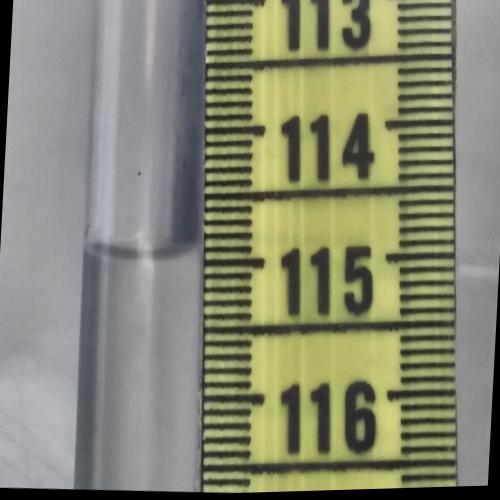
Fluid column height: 114.9 cm